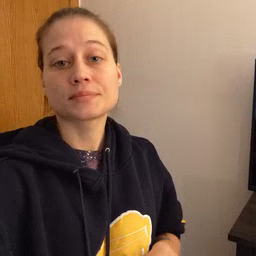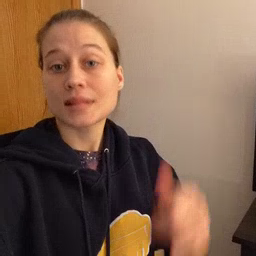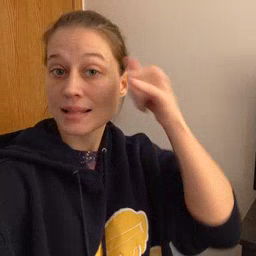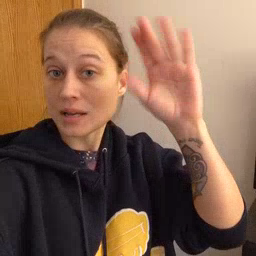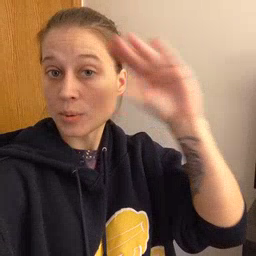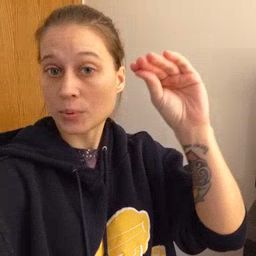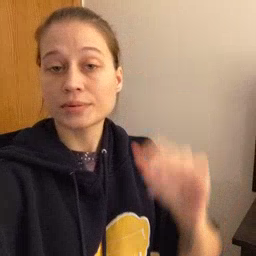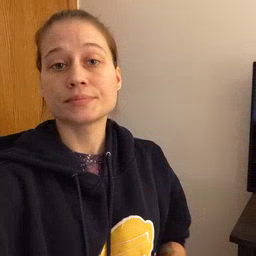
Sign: cowboy